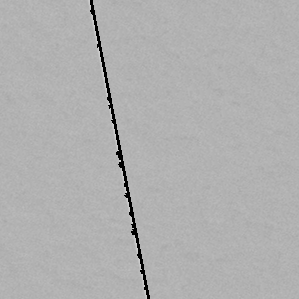
Label: frost